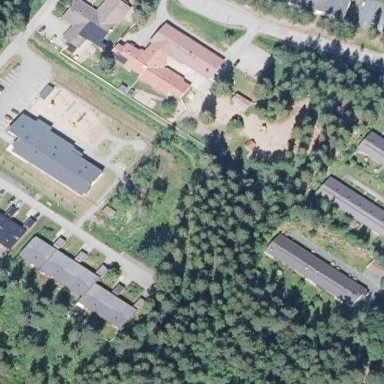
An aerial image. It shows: Kindergarten.